Question: What is the prompt in the text box?
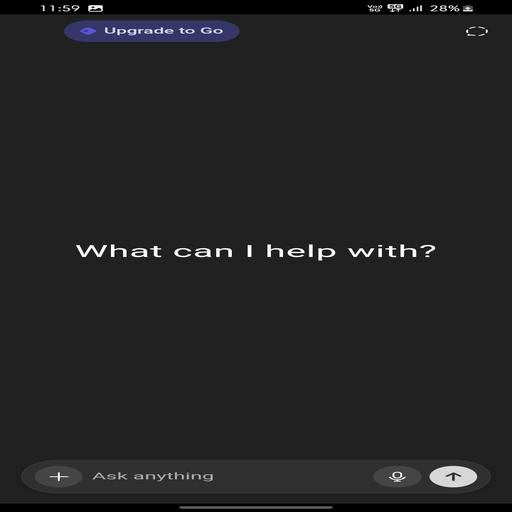
Answer: Ask anything